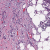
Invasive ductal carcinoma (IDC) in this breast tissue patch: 1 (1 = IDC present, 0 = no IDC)